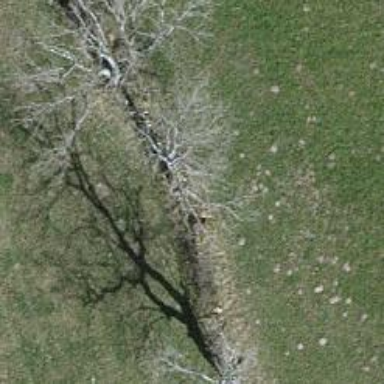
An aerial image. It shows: Dry stone wall barrier.